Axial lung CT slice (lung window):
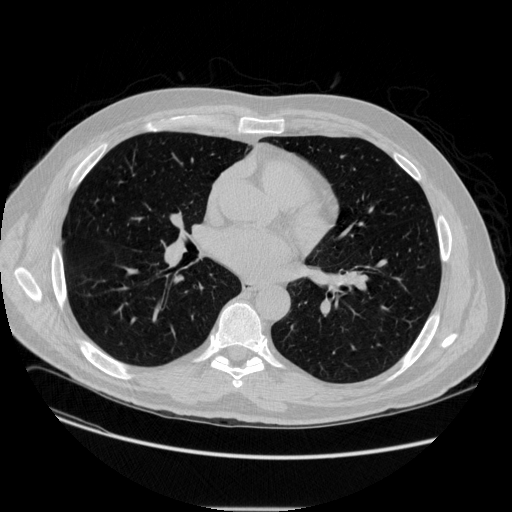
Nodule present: no